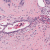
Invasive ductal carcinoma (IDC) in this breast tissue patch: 1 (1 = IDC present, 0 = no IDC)